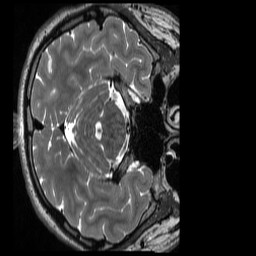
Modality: T2w
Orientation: axial
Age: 22
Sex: male